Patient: sex M, age 35
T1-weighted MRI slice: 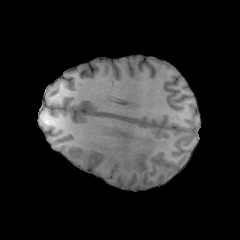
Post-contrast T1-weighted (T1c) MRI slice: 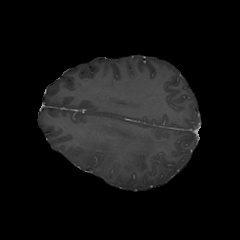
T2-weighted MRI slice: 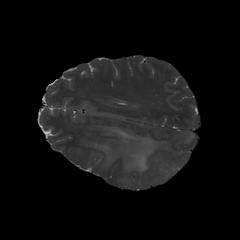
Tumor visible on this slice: yes
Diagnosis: Astrocytoma, IDH-wildtype
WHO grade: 2